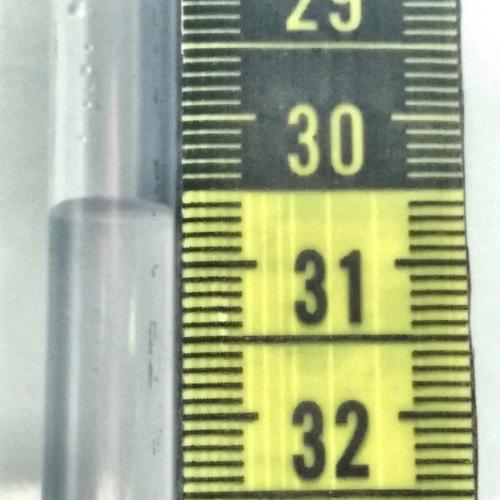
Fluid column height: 30.6 cm